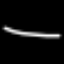
Label: line